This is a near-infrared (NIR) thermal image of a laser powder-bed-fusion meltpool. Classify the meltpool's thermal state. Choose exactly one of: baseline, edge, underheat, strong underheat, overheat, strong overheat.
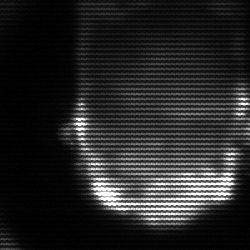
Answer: baseline